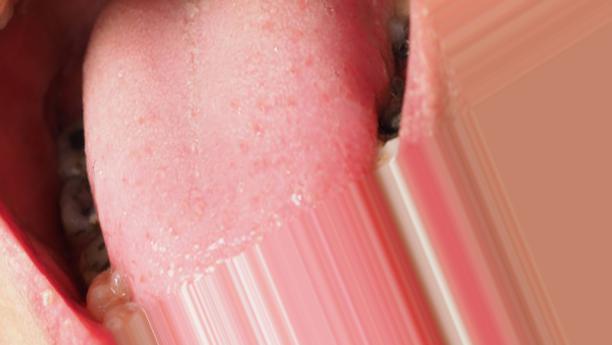
Condition: Caries